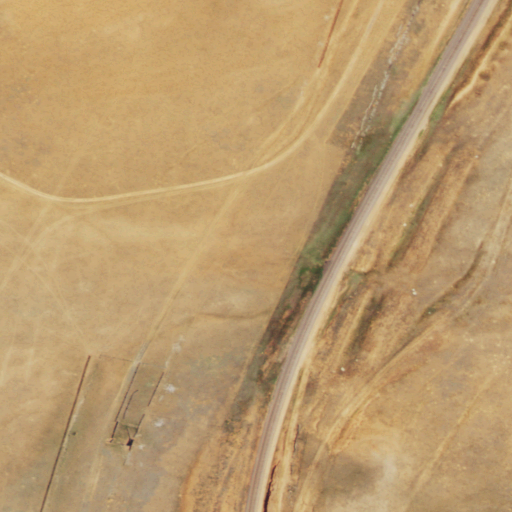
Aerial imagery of valley in Wyoming named Gilmore Gulch containing shrub and grassland